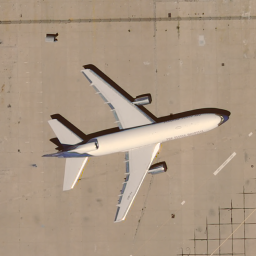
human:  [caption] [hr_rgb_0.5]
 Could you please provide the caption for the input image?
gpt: There is an airplanes stopped at the airport .

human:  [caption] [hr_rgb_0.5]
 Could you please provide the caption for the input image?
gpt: A white plane was parked at the airport.

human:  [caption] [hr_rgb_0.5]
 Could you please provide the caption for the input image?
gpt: A white plane stopped at the airport.

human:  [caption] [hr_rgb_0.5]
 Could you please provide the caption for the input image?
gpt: There is a white airplane stopped at the airport .

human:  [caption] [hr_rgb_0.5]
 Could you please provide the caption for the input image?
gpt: A white plane was parked at the airport.